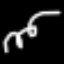
Label: squiggle